Field crop: tomato
Growth stage: 1
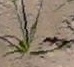
Species: cyperus